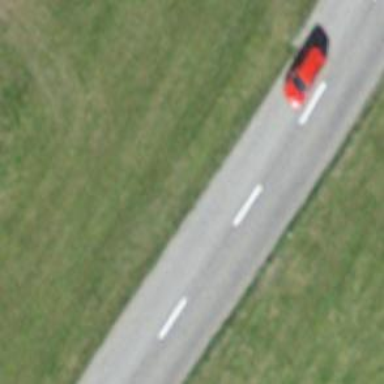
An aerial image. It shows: Secondary road with asphalt surface.